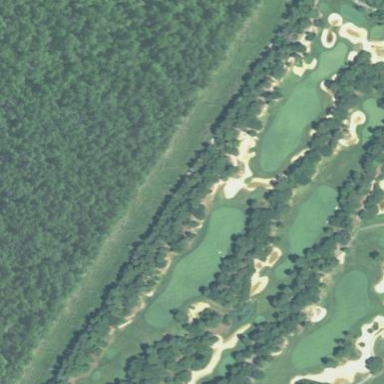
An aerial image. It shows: Golf rough area.